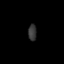
Tissue: lung
Cell type: Myeloid cells
Senescence score: 0.5777
Nuclear area (px): 138
Mean DAPI intensity: 52.551